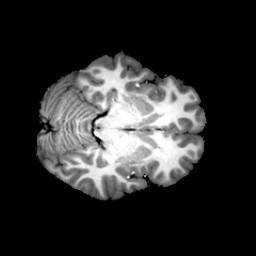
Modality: T1w
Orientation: axial
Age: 18
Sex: female
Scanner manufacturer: philips
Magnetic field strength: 3 T
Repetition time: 0.0082 s
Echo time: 0.0037 s